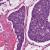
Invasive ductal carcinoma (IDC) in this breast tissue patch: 1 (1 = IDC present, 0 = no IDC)